Interaction volume radius: 5 \u00c5
Interaction volume height: 35 \u00c5
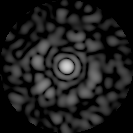
Disorder parameter: 0.8266